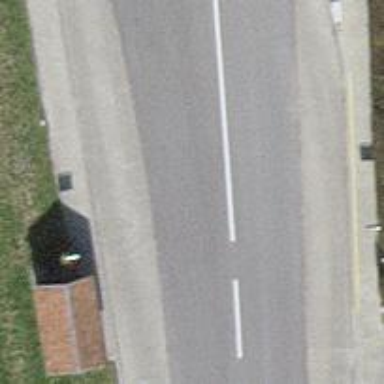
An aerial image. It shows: Bus stop with stop position for public transport.